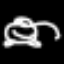
Label: frog